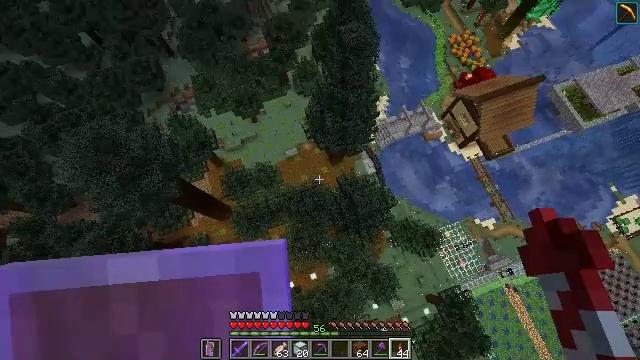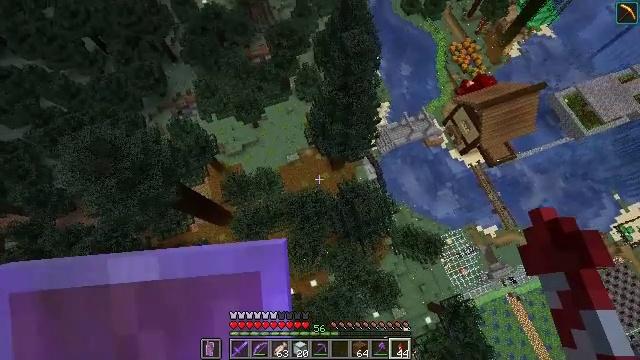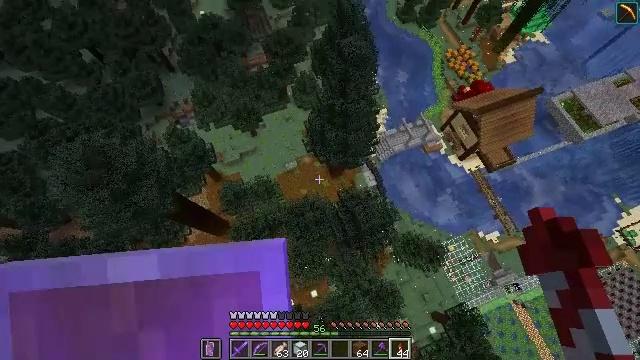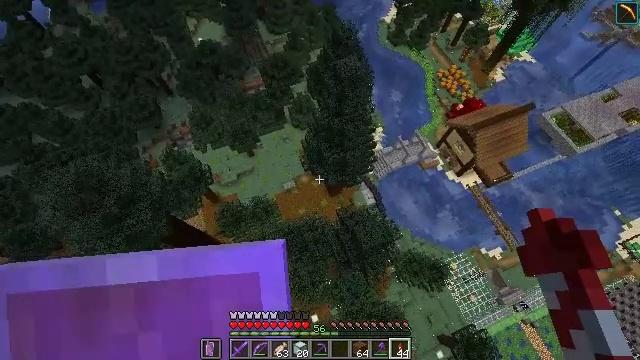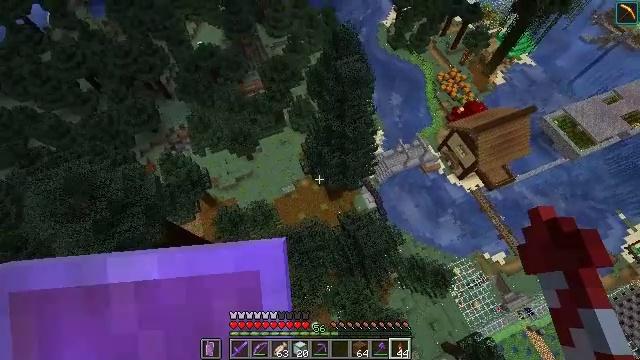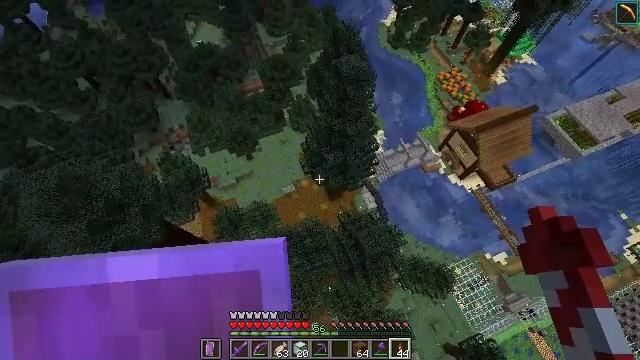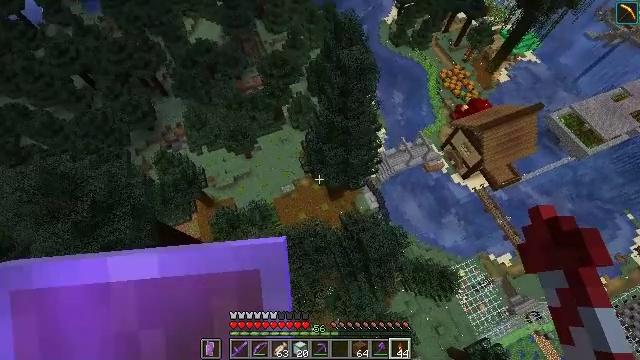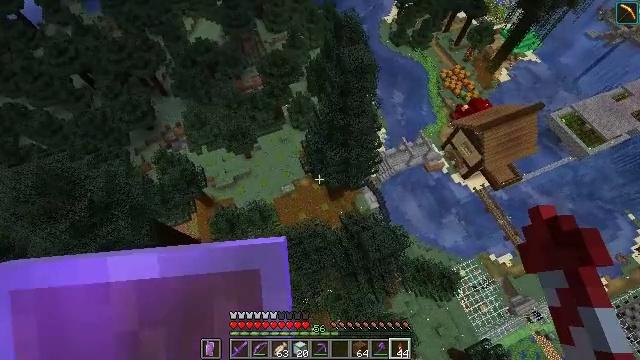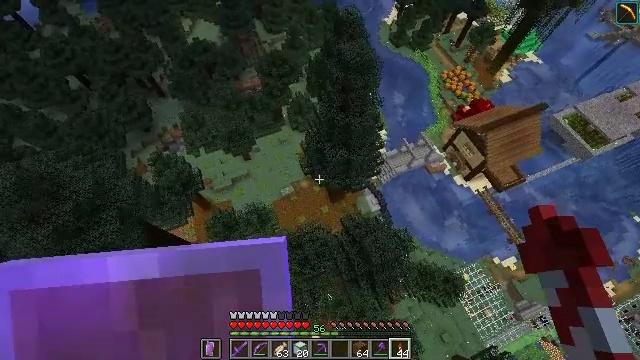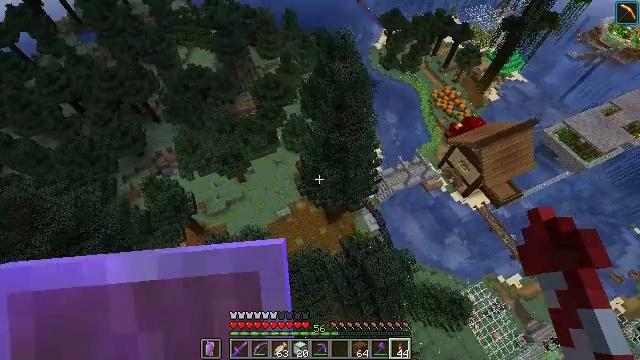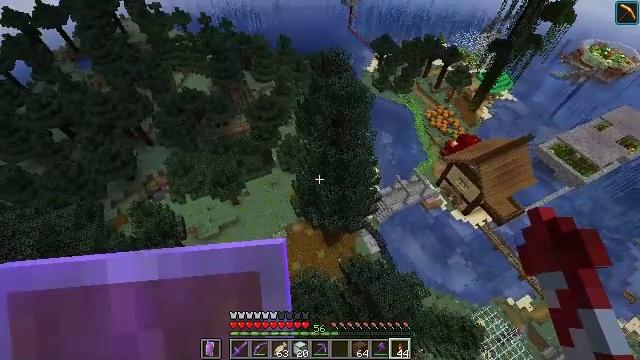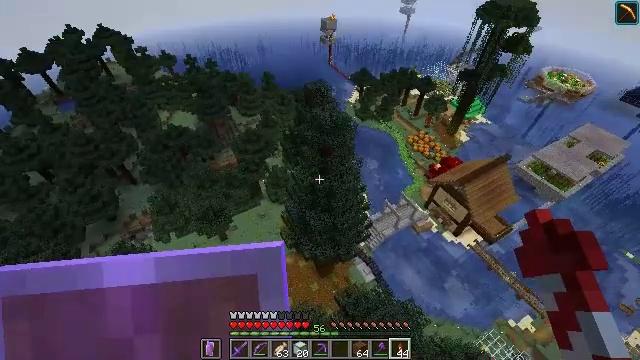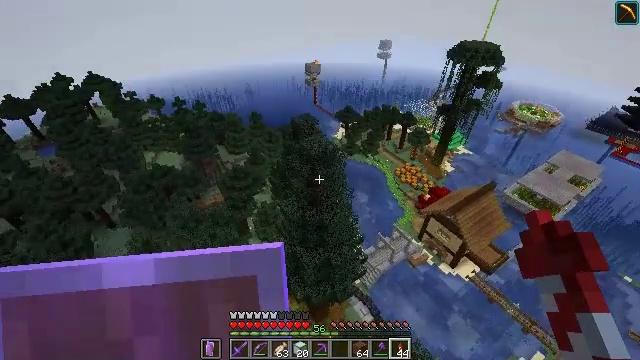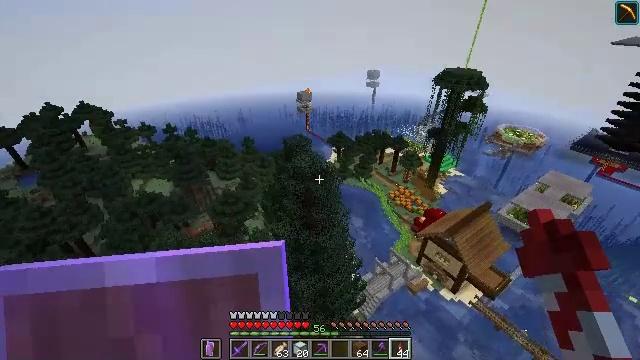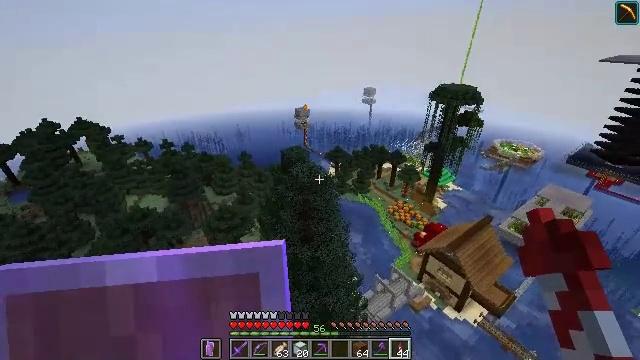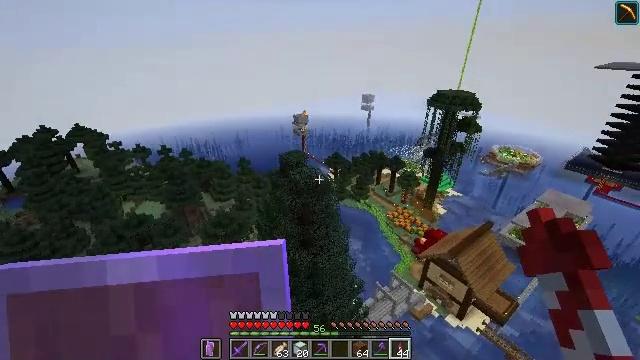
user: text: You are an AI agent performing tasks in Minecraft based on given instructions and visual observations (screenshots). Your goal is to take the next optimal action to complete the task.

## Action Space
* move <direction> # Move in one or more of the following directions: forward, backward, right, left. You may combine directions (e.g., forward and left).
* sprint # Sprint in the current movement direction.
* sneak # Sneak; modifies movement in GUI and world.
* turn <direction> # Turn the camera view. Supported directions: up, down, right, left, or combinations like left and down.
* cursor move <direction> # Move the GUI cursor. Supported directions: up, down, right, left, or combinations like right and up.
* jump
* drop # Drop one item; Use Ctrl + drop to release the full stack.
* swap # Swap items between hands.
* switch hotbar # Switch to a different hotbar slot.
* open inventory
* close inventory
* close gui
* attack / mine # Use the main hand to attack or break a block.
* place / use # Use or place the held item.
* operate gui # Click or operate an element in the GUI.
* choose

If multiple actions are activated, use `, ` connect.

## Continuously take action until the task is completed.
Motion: motion action
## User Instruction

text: Use the crafting table and brown wool to craft a brown carpet.
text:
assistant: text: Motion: turn up
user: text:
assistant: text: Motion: turn up
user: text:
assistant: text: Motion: turn right and up
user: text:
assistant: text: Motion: no_op
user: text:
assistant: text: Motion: no_op
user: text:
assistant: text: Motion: no_op
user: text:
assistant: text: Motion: no_op
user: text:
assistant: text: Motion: no_op
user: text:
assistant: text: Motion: turn right and up
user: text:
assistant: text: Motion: turn right and up
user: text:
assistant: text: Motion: turn right and up
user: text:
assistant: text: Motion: turn right and up
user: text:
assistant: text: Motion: turn right and up
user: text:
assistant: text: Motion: turn up
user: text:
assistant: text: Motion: turn up
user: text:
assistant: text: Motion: no_op
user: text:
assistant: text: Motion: no_op
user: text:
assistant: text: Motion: turn left
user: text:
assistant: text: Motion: turn left
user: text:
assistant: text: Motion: turn left
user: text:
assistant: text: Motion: turn left
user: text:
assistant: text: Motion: turn left
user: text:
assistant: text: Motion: no_op
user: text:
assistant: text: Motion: no_op
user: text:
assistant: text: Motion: no_op
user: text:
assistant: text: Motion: no_op
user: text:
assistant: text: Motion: turn right
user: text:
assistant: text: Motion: turn right
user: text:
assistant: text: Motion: turn right and down
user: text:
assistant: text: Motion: no_op